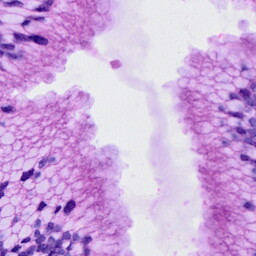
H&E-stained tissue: Cervix